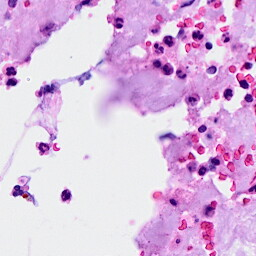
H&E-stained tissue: Breast